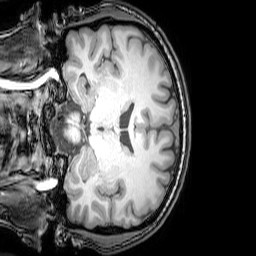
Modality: T1w
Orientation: coronal
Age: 26
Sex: male
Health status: healthy
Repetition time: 0.081 s
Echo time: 0.037 s